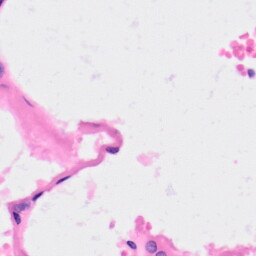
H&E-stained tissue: Kidney